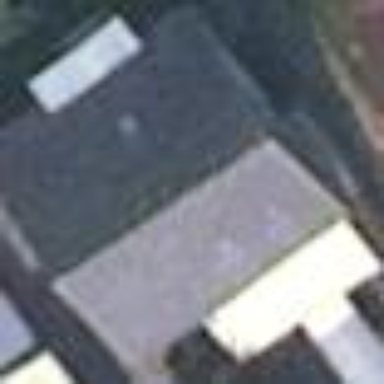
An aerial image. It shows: Detached building with gabled roof.